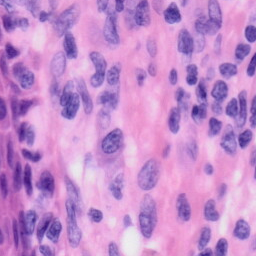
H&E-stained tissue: Skin